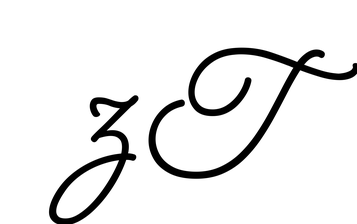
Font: MeowScript-Regular